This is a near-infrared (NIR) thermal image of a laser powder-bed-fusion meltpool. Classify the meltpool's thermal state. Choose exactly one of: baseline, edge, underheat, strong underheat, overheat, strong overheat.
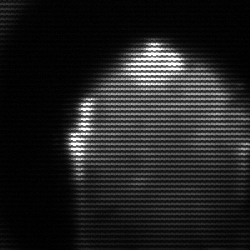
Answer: edge